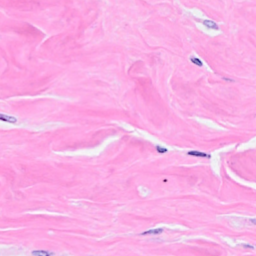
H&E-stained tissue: Breast